Question: Is there any hook to enable https in VuePress dev server?
### 1. Current solution.
I directly add one line to 'node_modules/@vuepress/core/lib/node/dev/index.js'. This works well, but nasty.
'''
createServer () {
const contentBase = path.resolve(this.context.sourceDir, '.vuepress/public')
const serverConfig = Object.assign({
https: true, // <--- Added this line.
disableHostCheck: true,
compress: true,
clientLogLevel: 'error',
'''
- <URL>
### 2. Background
Because Chrome has changed it's security policy, CORS.

### 3. What I've tried.
- - <URL>
'docs/.vuepress/config.js'
'''
configureWebpack: (config, isServer) => {
if (!config.devServer) {
config.devServer = {}
}
Object.assign(config.devServer, {
https: true,
})
}
'''
- - <URL>
'''
module.exports = function (cli, options) {
cli
.command('dev [targetDir]', 'start development server')
.option('-p, --port <port>', 'use specified port (default: 8080)')
.option('-t, --temp <temp>', 'set the directory of the temporary file')
.option('-c, --cache [cache]', 'set the directory of cache')
.option('--host <host>', 'use specified host (default: 0.0.0.0)')
.option('--no-cache', 'clean the cache before build')
.option('--no-clear-screen', 'do not clear screen when dev server is ready')
.option('--debug', 'start development server in debug mode')
.option('--silent', 'start development server in silent mode')
.option('--open', 'open browser when ready')
.action((sourceDir = '.', commandOptions) => {
const { debug, silent } = commandOptions
'''
### 4. Related links.
- <URL>
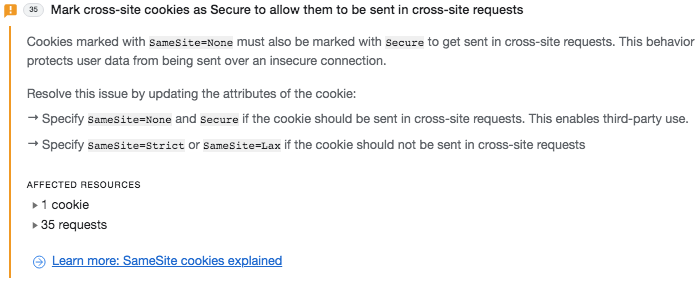
Answer: Add the following settings to 'config.js'.
'''
//
// docs/.vuepress/config.js
//
module.exports = {
devServer: {
https: true
},
}
'''
- <URL>
Thank you for your guidance in many ways.